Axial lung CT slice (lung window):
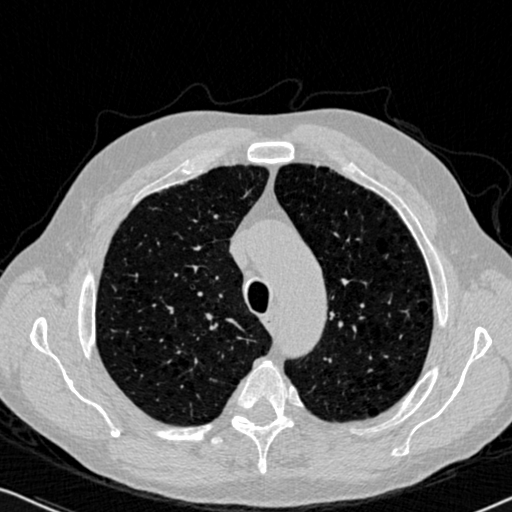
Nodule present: no